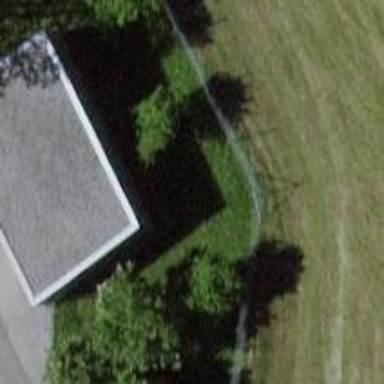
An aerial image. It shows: Service building.